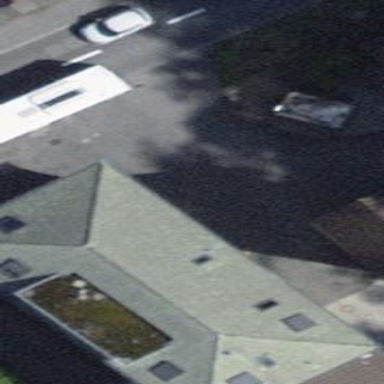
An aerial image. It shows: Yellow apartments with gray hipped roof.